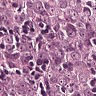
Metastatic tissue present: yes